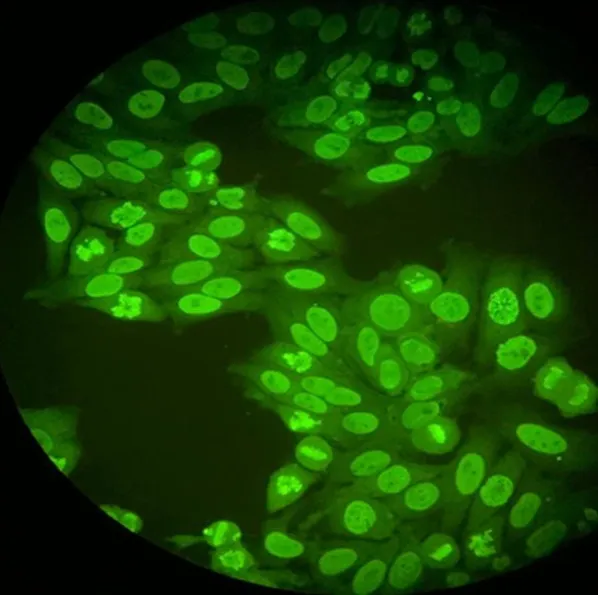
homogeneous pattern of antinuclear antibody (ANA).
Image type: pathology (immunostaining)